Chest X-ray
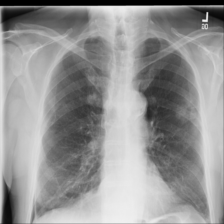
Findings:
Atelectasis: negative
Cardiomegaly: negative
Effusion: negative
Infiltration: negative
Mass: negative
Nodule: negative
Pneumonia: negative
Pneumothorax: positive
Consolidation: negative
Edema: negative
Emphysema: negative
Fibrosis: negative
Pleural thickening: negative
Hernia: negative